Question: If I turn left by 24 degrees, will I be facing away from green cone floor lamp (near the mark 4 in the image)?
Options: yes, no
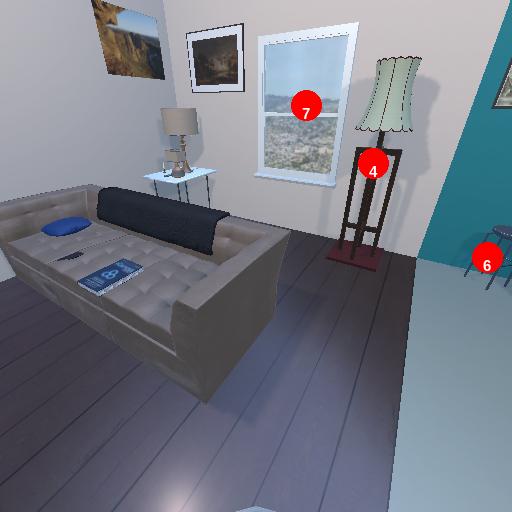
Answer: yes